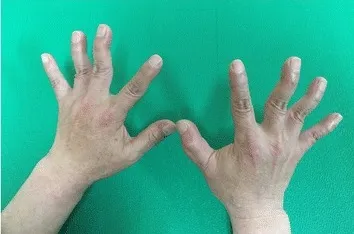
Swan-neck deformity of both fingers, worker G.
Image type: medical_photograph (other_medical_photograph)